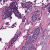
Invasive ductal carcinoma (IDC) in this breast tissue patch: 0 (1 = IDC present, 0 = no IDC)